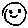
Label: smiley face